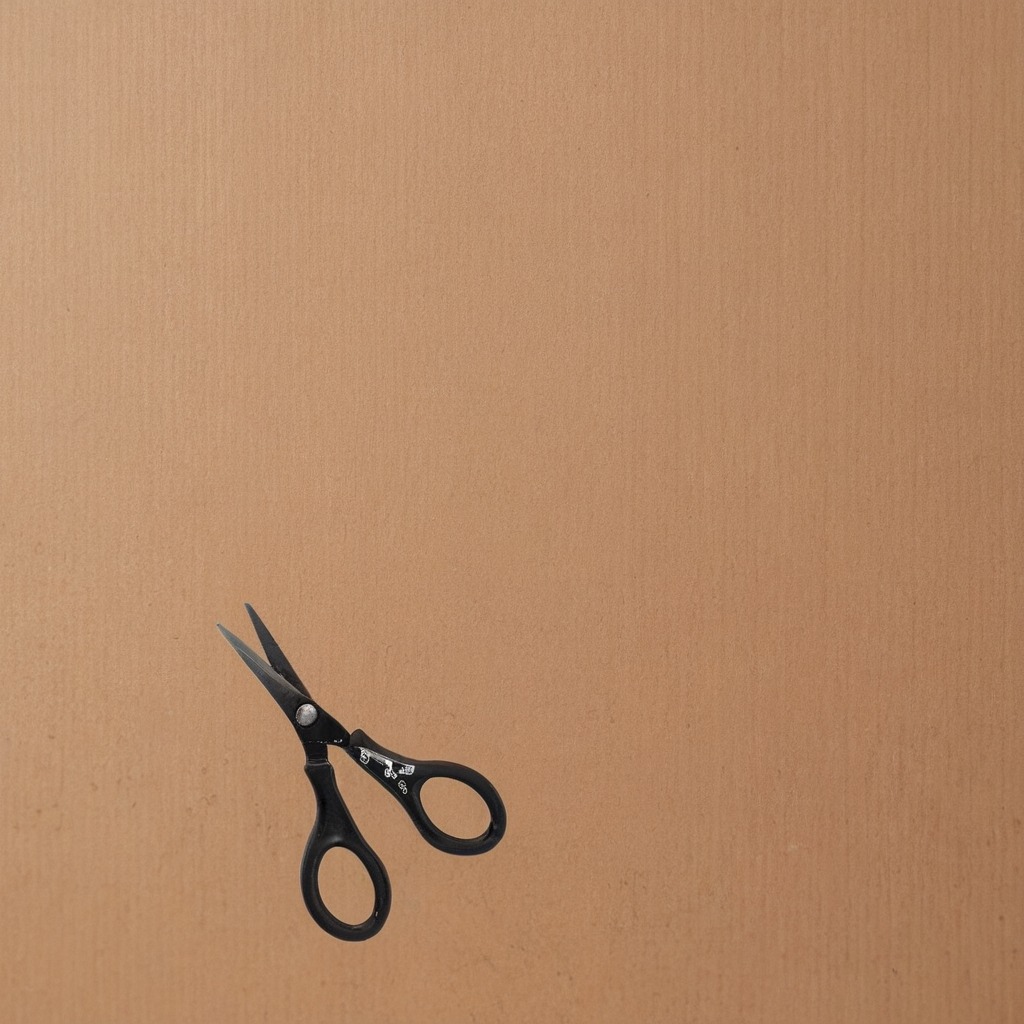
A scissor lying on a cardboard box surface in an outdoor workshop during daytime bright natural light soft shadows slightly creased but